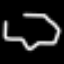
Label: octagon